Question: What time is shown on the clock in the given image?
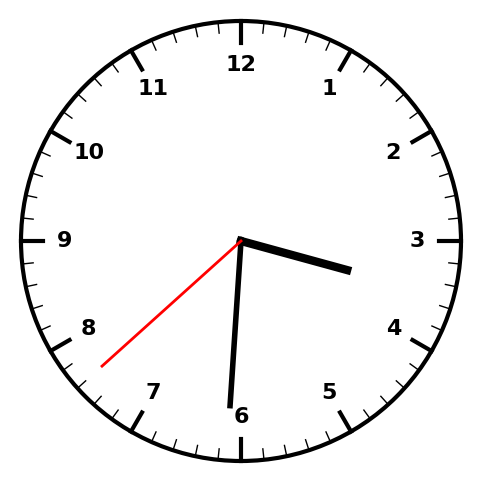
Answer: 03:30:38